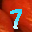
Label: 7